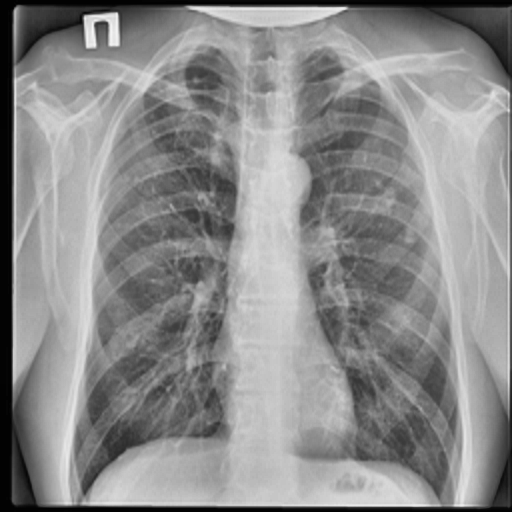
Finding: TUBERCULOSIS